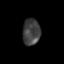
Tissue: skin
Cell type: Epithelial cells
Senescence score: 0.2677
Nuclear area (px): 459
Mean DAPI intensity: 64.377